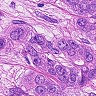
Metastatic tissue present: yes